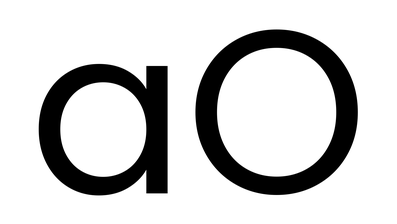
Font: Poppins-Regular